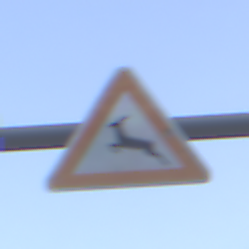
Verkehrszeichen: WildwechselRechts
Umgebung: Outdoor, Urban
Tageszeit: SunriseSunset
Wetter: Clear
Licht: Natural
Jahreszeit: NotSpecified
Kontrast: LowContrast